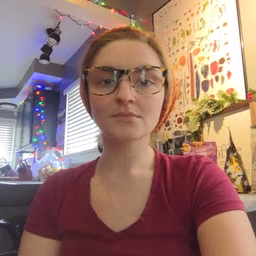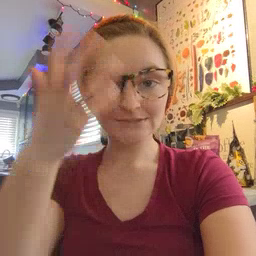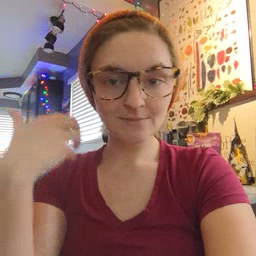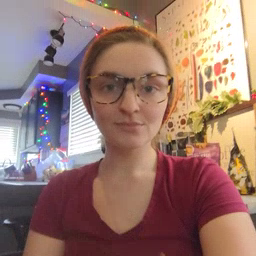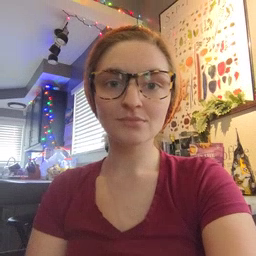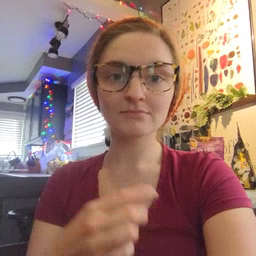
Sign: lion